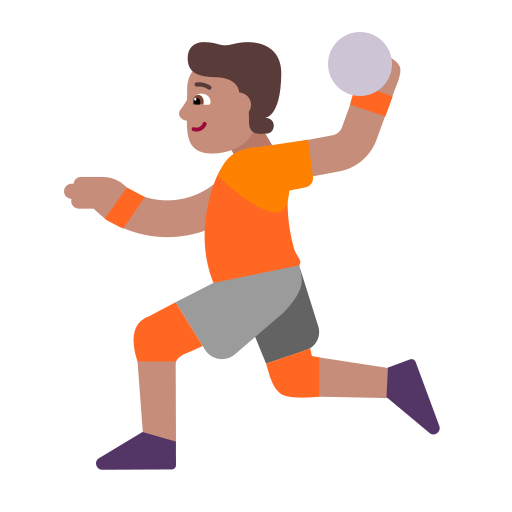
person playing handball flat